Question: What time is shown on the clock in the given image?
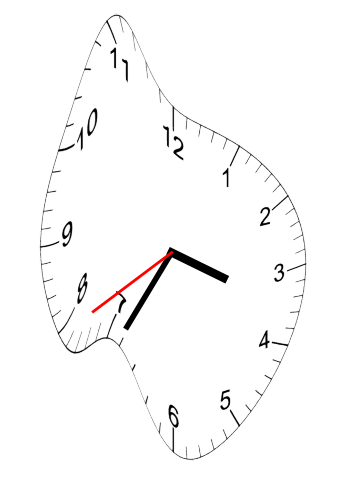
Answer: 03:34:39